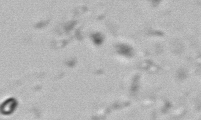
Label: Phaeocystis_debris